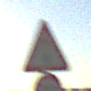
Verkehrszeichen: Lichtzeichenanlage
Zusatzzeichen unten: Geschwindigkeit20
Umgebung: Outdoor, Nature
Tageszeit: SunriseSunset
Wetter: PartlyCloudy
Licht: Natural
Jahreszeit: NotSpecified
Kontrast: HighContrast